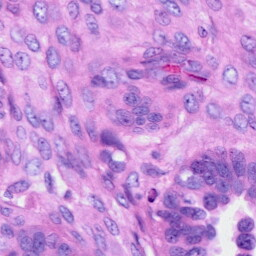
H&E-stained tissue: Ovarian